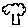
Label: tree